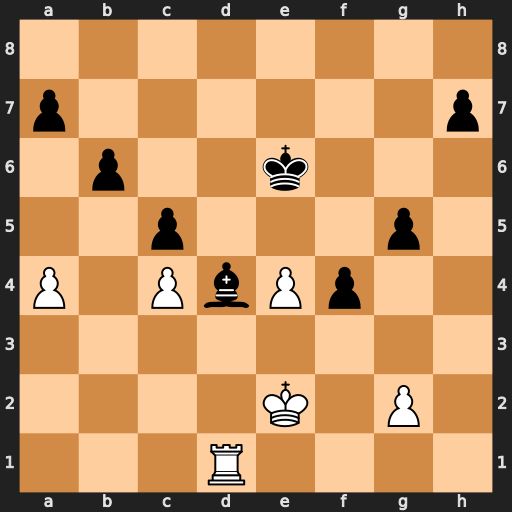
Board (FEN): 8/p6p/1p2k3/2p3p1/P1PbPp2/8/4K1P1/3R4
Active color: w
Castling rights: -
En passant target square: -
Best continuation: Rh1 h5 Rxh5